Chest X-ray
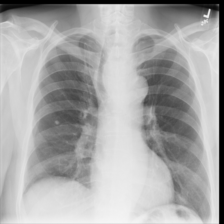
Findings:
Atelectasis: negative
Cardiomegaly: negative
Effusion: negative
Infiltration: positive
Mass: positive
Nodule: negative
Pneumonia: negative
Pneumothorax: negative
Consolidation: negative
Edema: negative
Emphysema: negative
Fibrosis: negative
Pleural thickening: negative
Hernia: negative